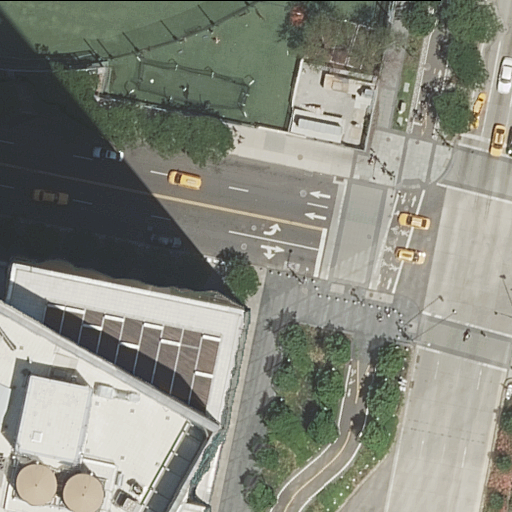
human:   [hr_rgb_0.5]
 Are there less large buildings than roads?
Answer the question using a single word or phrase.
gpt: yes

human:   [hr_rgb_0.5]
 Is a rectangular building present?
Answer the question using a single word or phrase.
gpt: no

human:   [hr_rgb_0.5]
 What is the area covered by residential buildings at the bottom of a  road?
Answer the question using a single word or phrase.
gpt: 4322m2

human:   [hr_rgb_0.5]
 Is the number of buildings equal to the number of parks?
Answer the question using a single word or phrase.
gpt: no

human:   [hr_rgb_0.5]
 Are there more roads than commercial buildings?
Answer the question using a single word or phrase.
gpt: yes

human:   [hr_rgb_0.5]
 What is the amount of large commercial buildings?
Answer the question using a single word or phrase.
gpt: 0

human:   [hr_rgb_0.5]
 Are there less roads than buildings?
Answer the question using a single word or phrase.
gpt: no

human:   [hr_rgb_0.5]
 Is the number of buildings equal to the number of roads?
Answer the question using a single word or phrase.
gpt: no

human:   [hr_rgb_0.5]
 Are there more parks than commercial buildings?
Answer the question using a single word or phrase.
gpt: yes

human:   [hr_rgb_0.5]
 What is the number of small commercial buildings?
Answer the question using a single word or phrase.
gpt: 0

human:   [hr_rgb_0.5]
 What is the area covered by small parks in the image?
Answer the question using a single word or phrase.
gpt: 0m2

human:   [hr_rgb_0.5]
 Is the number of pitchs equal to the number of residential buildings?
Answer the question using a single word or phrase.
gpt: yes

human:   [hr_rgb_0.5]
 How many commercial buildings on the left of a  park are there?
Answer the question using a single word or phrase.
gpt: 0

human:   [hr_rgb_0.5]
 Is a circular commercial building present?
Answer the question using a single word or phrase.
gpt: no

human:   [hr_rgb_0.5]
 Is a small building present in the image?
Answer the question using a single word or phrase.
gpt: no

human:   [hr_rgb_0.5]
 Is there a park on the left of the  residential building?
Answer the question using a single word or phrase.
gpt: no

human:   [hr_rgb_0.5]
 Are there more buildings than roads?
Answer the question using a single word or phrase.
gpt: no

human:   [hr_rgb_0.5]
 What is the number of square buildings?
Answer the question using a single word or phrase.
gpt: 0

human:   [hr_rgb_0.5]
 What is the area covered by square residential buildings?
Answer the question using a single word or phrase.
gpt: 0m2

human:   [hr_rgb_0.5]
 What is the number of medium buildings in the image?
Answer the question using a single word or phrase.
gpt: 0

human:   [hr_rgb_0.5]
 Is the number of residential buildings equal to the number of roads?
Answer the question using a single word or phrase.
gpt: no

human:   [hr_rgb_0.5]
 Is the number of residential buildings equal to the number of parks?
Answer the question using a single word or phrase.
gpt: no

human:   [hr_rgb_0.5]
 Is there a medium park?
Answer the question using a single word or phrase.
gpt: yes

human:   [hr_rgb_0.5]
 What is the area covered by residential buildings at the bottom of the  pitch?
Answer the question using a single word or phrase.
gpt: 4322m2

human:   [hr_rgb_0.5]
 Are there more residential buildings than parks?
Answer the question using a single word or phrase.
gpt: no

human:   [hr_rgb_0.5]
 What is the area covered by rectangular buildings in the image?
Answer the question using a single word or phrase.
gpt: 0m2

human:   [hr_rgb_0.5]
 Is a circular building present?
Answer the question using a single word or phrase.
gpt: no

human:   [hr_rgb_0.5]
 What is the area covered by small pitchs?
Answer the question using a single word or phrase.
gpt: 78m2

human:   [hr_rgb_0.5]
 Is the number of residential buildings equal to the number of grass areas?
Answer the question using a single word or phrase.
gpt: yes

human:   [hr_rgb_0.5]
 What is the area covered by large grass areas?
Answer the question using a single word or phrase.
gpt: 0m2

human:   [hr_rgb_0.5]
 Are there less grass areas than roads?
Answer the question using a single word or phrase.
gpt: yes

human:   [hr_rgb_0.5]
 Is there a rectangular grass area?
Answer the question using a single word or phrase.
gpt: yes

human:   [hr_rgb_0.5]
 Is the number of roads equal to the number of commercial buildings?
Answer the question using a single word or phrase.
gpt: no

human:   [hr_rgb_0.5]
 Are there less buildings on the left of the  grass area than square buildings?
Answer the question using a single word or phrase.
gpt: no

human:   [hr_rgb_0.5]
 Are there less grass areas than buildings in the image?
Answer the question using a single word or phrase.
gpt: no

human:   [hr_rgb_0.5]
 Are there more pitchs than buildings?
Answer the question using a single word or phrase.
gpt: no